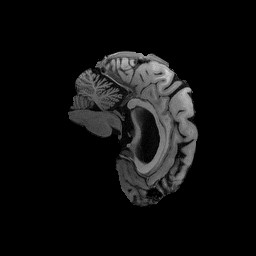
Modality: T1w
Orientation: sagittal
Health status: healthy